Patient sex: F
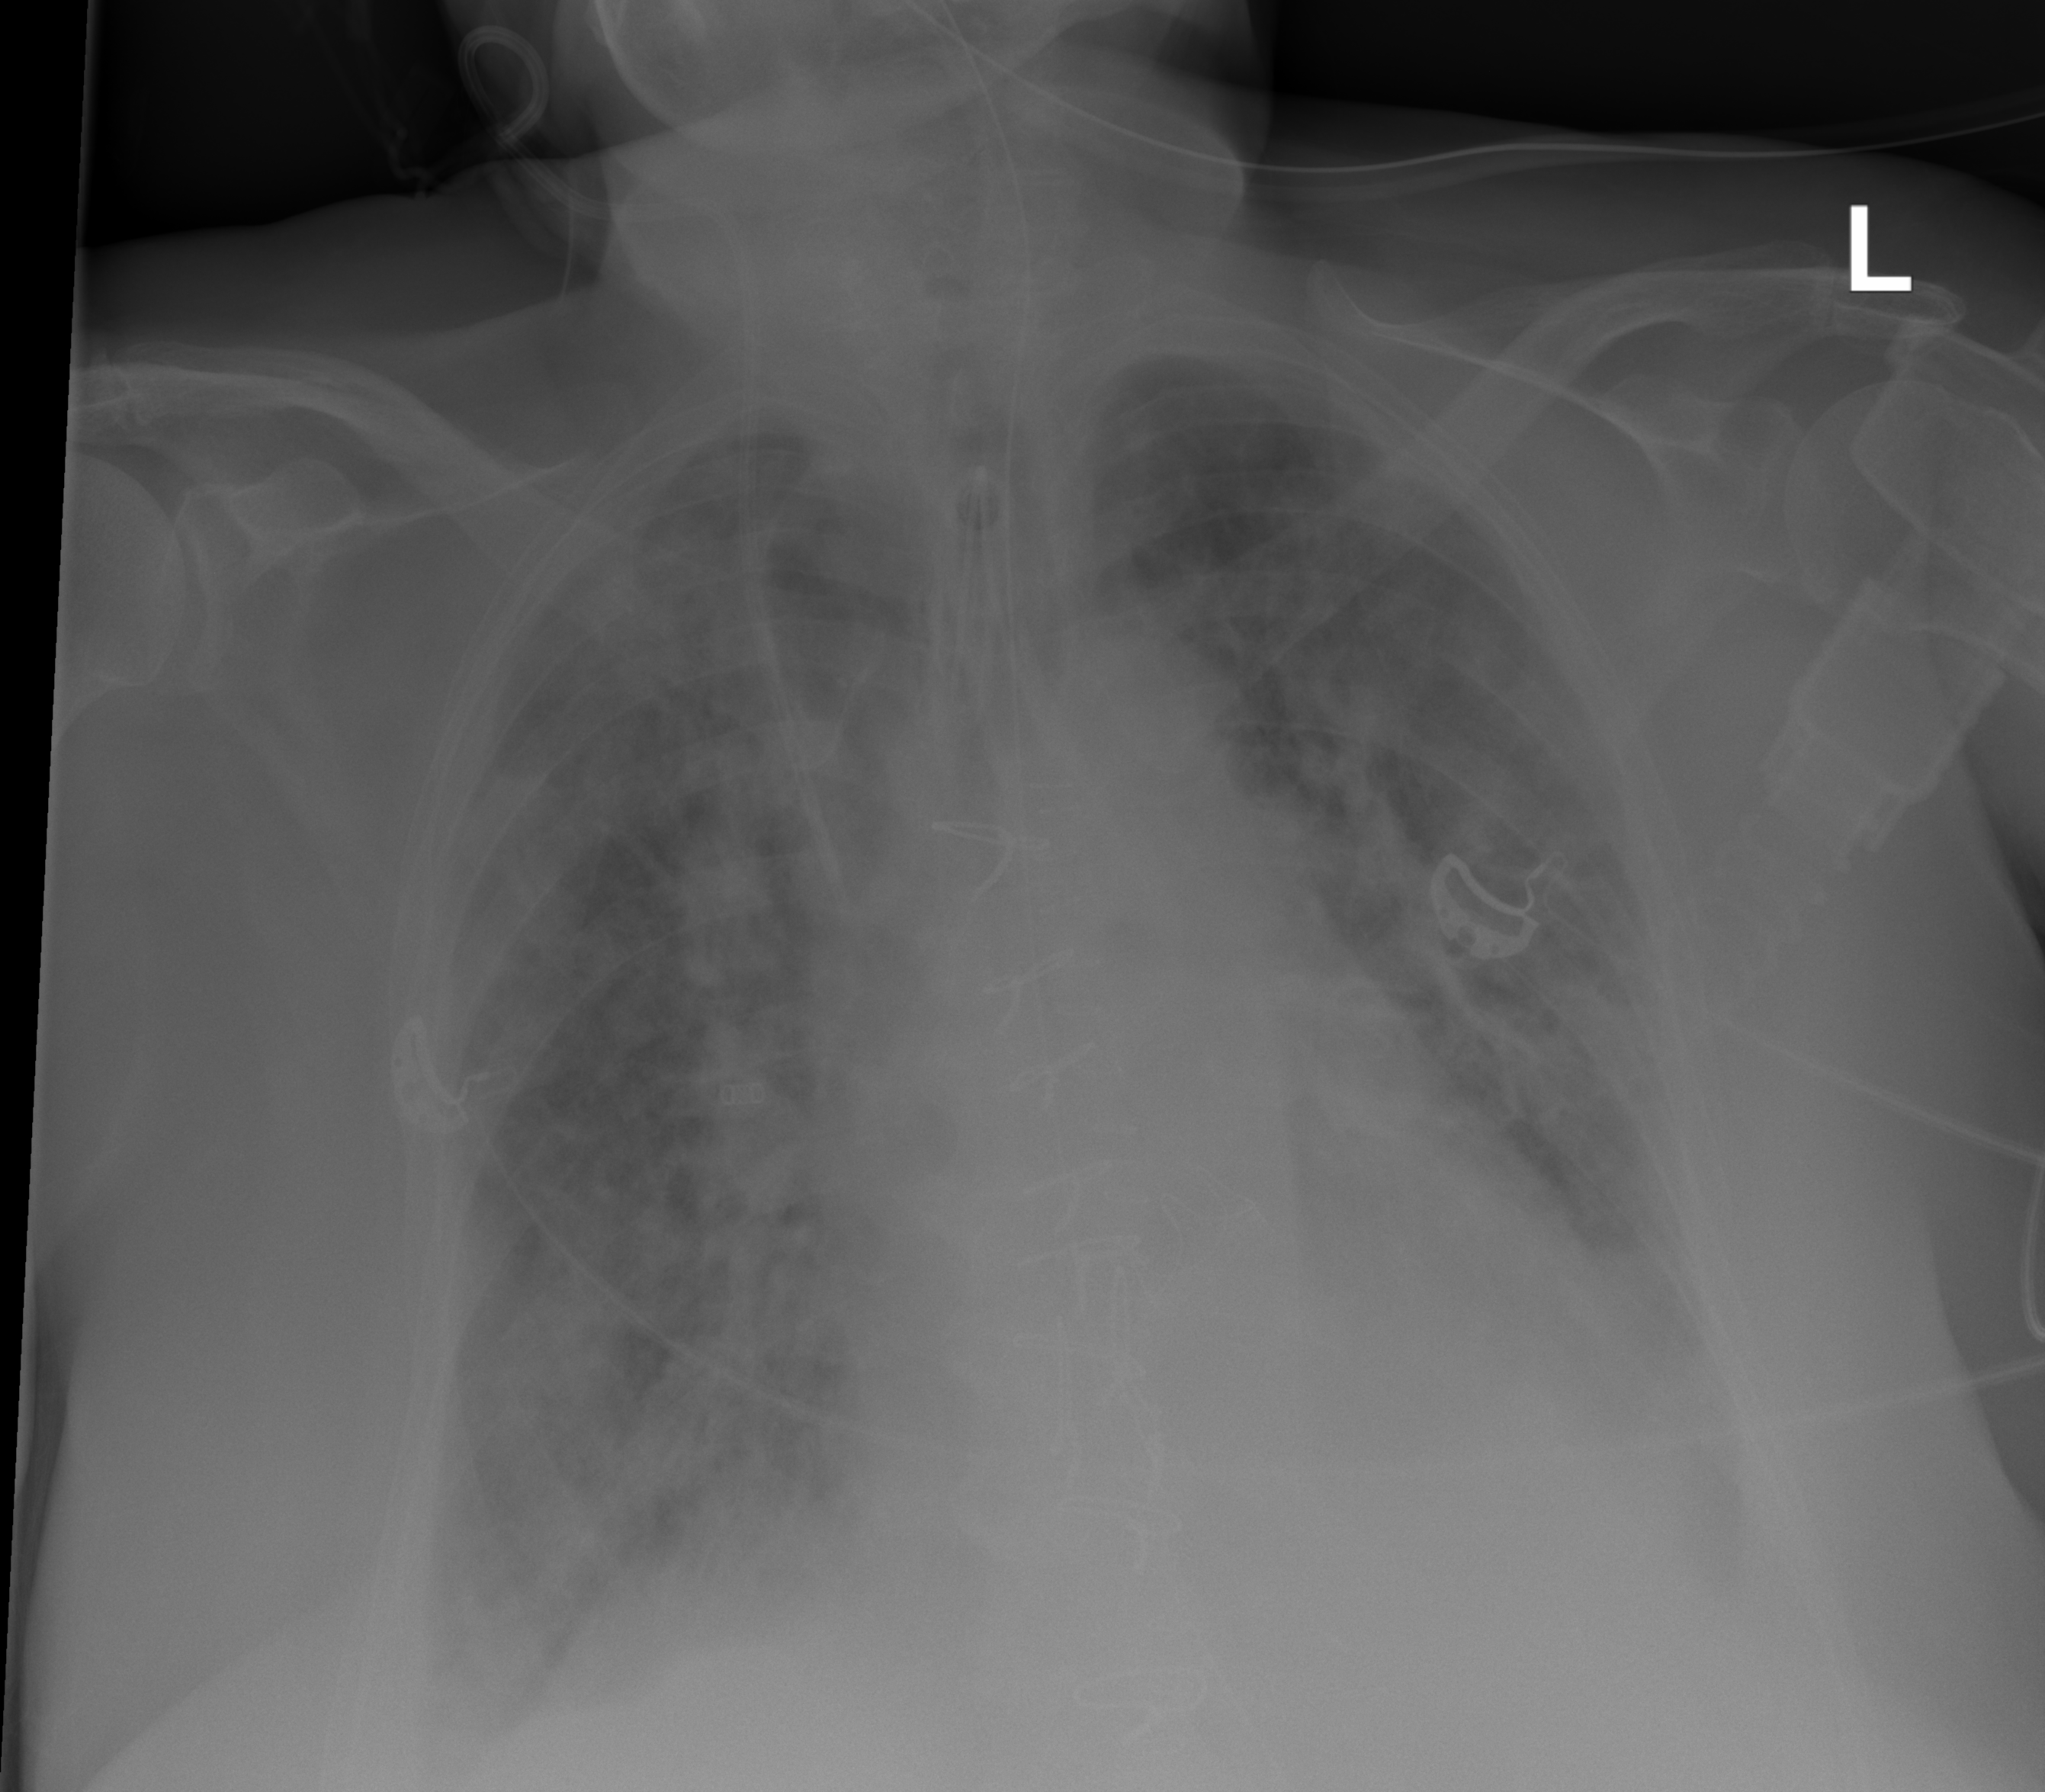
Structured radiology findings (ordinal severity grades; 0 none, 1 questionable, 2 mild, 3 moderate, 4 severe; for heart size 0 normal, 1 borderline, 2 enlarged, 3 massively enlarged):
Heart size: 2
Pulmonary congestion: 2
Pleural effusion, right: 1
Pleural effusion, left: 2
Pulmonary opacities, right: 3
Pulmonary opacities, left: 3
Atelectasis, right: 3
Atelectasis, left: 3